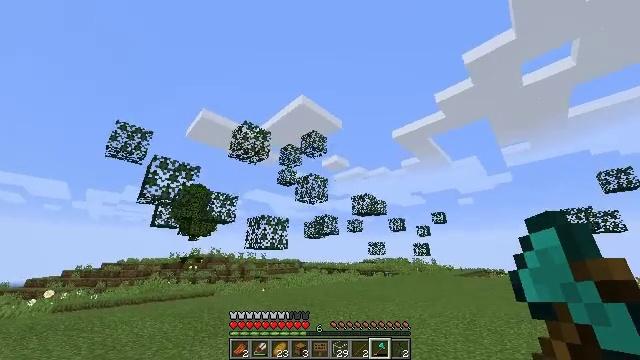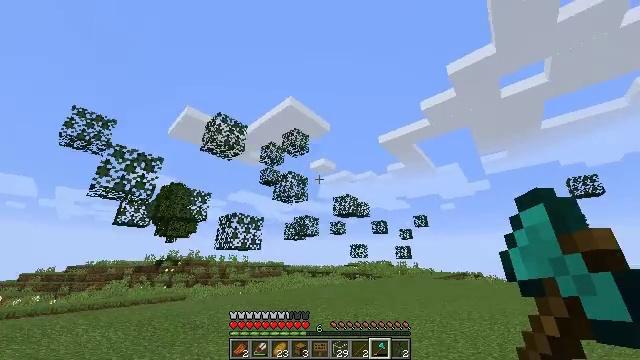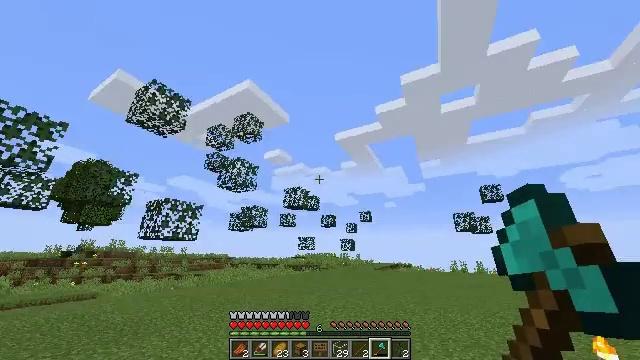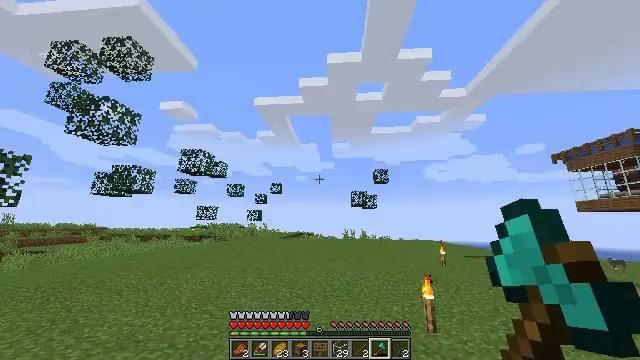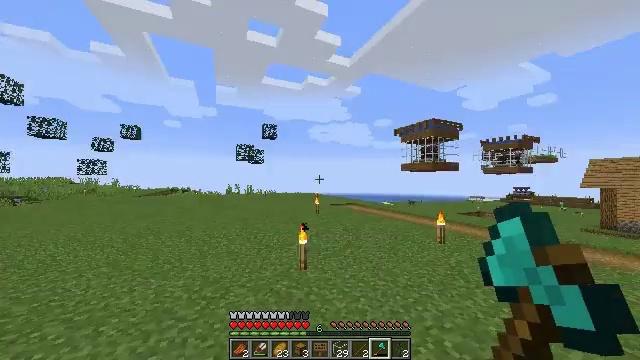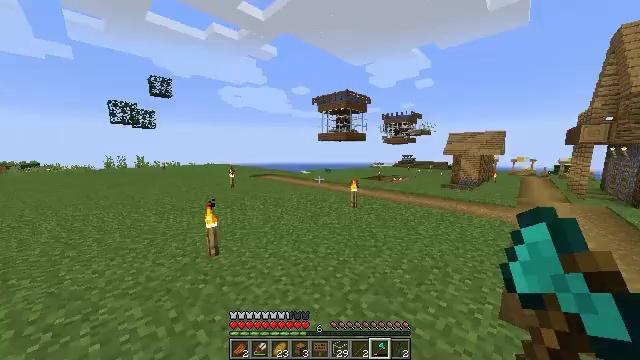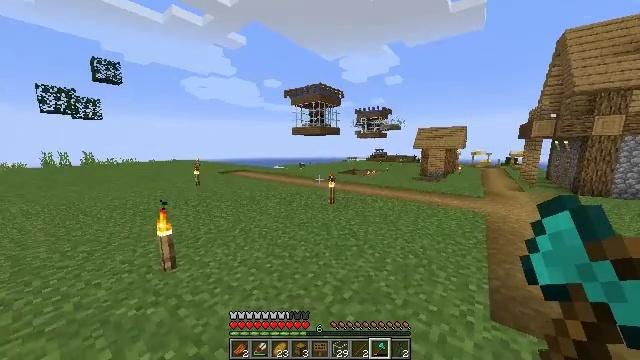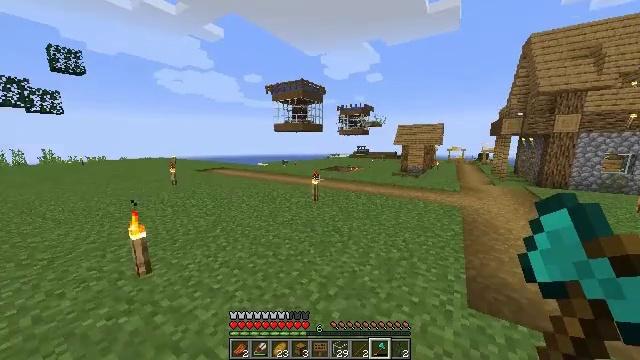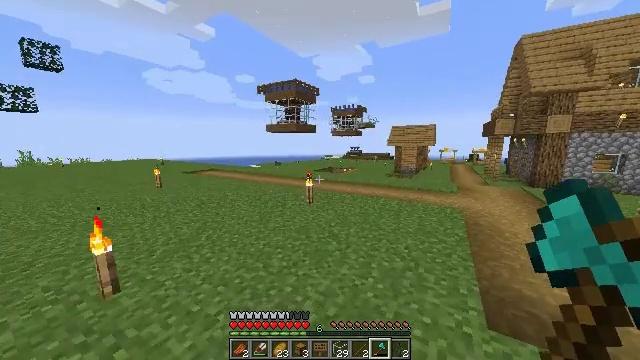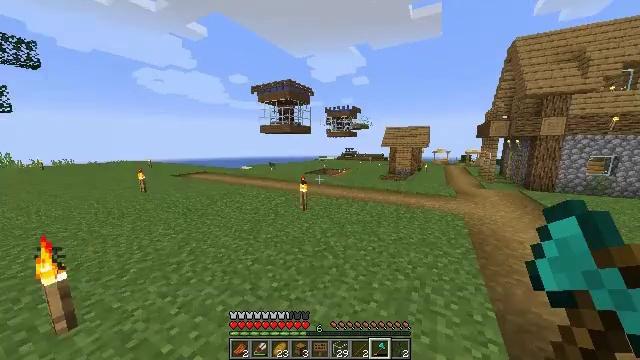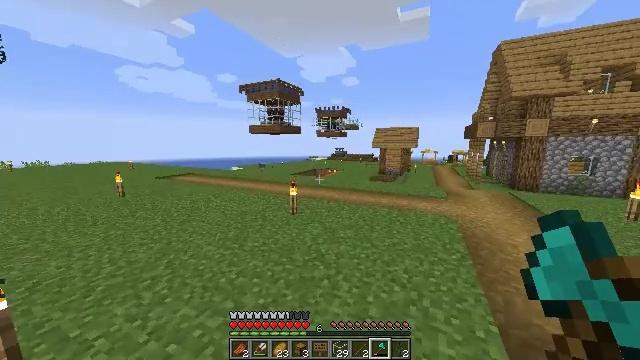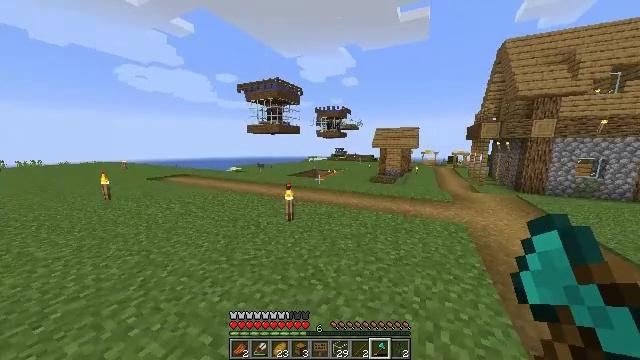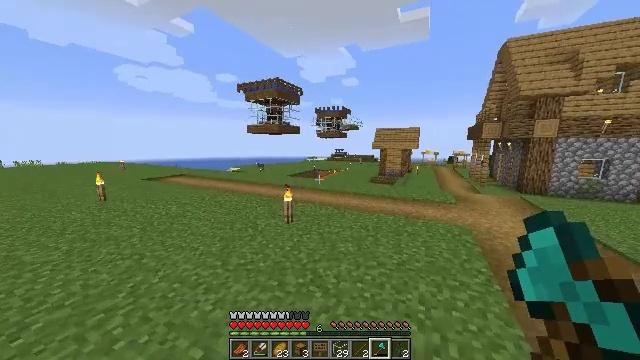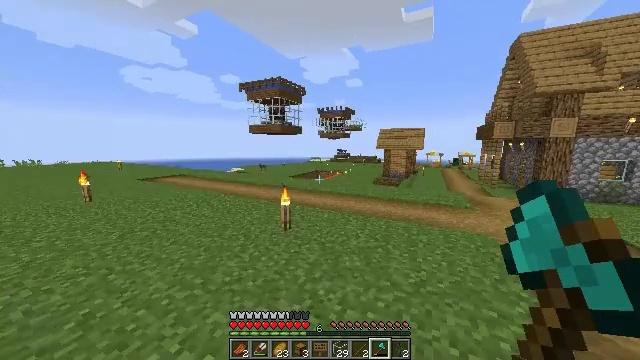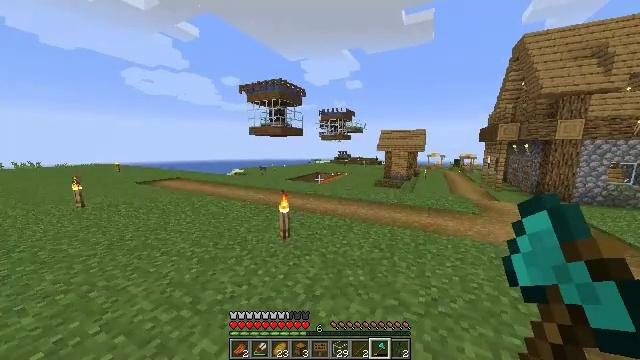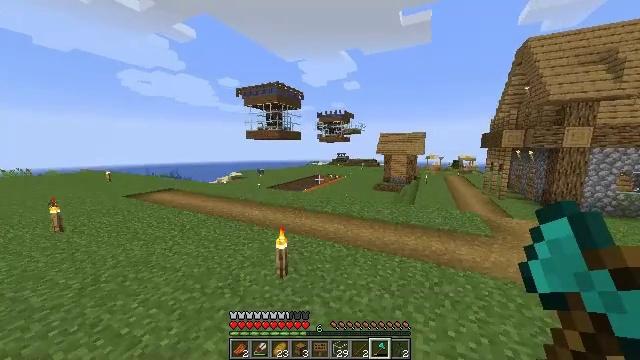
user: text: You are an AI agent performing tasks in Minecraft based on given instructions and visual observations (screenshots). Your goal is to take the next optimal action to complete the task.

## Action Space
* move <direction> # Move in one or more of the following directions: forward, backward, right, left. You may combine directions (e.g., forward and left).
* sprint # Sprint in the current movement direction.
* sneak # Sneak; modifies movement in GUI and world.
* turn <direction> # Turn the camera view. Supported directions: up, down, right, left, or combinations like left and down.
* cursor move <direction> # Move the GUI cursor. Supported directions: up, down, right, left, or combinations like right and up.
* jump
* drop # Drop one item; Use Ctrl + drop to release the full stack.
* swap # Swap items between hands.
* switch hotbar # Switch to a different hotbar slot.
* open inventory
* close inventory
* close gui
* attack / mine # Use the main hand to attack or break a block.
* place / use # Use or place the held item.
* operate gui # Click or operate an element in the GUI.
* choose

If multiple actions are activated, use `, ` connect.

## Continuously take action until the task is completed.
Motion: motion action
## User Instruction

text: Break the torch to collect it.
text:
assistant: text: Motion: move forward and move right, sprint, turn right
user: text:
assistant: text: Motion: move forward and move right, sprint, turn right and down
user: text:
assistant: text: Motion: move forward and move right, sprint, turn right and down
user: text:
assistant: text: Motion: move forward and move right, turn right and down
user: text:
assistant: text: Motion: move forward, turn right and down
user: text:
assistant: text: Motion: move forward, sprint, turn right and down
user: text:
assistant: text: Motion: move forward, sprint, turn right
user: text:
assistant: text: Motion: move forward, sprint, turn right
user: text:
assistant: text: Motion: move forward, sprint, turn right
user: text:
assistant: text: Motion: move forward, turn right
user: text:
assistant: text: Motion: move forward
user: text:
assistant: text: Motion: move forward
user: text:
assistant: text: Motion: move forward
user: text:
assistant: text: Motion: move forward
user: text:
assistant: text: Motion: move forward, jump
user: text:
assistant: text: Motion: move forward, turn right, jump
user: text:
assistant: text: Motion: move forward, jump
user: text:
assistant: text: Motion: move forward, jump
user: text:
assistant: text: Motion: move forward, jump
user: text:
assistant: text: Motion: move forward, jump
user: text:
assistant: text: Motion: move forward, jump
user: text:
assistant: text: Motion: move forward, turn right, jump
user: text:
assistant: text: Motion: move forward, turn right and down, jump
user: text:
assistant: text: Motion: move forward, turn right and down, jump
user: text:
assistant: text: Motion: move forward, turn right and down, jump
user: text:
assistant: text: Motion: move forward, sprint, turn right and down, jump
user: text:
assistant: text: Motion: move forward, sprint, turn right and down, jump
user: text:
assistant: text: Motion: move forward, sprint, turn right and down, jump
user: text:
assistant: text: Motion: move forward, sprint, turn right, jump
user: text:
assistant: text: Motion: move forward, turn right, jump